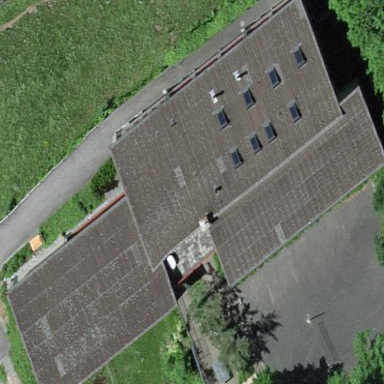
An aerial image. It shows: School building.